Question: Let consider the following ontology, where 'PERSON', 'NAME', 'SURNAME' and 'IDENTIFICATION' are classes. 'NAME' and 'SURNAME' are subclass of 'IDENTIFICATION'. 'hasSurname' and 'hasName' are . 'hasValue' is a DataTypeProperty with domain 'IDENTIFICATION' and Range string.

Let do an automatic instanciation of this model using jena with 2 persons, person1 is "Henry Ford" and person2 is "Harrison Ford".
To deal with this repetition a want to automatically instanciate the ontology according to the following schema, where the individual 'name1' is used both for person1 and person2.
'''
String NS = .... // the name space
OntModel model = .... // Jena model to use
// creating all the individuals with random uri
Individual person1 = model.createIndividual(NS + "PERSON" + Math.random());
Individual name1 = model.createIndividual(NS + "NAME" + Math.random());
Individual surname1 = model.createIndividual(NS + "SURNAME" + Math.random());
Individual person2 = model.createIndividual(NS + "PERSON" + Math.random());
Individual name2 = model.createIndividual(NS + "NAME" + Math.random());
Individual surname2 = model.createIndividual(NS + "SURNAME" + Math.random());
// asserting that ...
// person1 _hasName_ (name1 _hasValue_ "Ford")
// person1 _hasSurname (surname1 _hasValue_ "Henry")
name1.addProperty(model.getOntProperty(NS + "hasValue"), Resourcefactory.createLiteral("Ford"));
surname1.addProperty(model.getOntProperty(NS + "hasValue"), Resourcefactory.createLiteral("Henry"));
model.add(person1, model.getOntProperty(NS + "hasName"), name1);
model.add(person1, model.getOntProperty(NS + "hasSurname"), surname1);
name1 = null; // loosing reference to name1
// asserting that ...
// person2 _hasName_ name1
// person2 _hasSurname (surname2 _hasValue_ "Harrison")
'''
How to find individual of class 'NAME' which property 'hasvalue' is "Ford" to correctly finish the instanciation ?
Thanks for any reply.
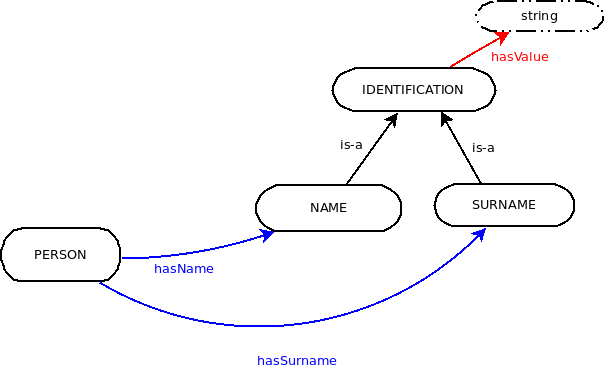
Answer: Conceptually, why do 'surname1' and 'surname2' have to be distinct individuals? The use of 'Math.random()' looks very odd there. If you think about your stated problem, you have two individuals, Henry Ford and Harrison Ford, and in your domain model you want the name and surname to be separate individuals (I assume you have a good reason for this, it's an odd way of approaching this particular problem). So the question I have for your modelling approach is: is there one surname Ford that is shared by both persons, or are there two surnames which happen to have the same 'hasValue' literal?
Personally, I would approach this by exploiting the common structure in the graph:
'''
ns:ford
a ns:Surname ;
ns:hasValue "Ford".
ns:harrison
a ns:FirstName ;
ns:hasValue "Harrison".
ns:henry
a ns:FirstName ;
ns:hasValue "Henry".
ns:person1
a ns:Person ;
ns:firstName ns:henry ;
ns:surname ns:ford .
ns:person2
a ns:Person ;
ns:firstName ns:harrison ;
ns:surname ns:ford .
'''
But, I don't know what problem you're trying to solve so I can't really say whether this is the right approach for you. It would make it easy, for example, to find all the people that have the same surname.
Generally speaking, if you want to share nodes in a graph, so you do want the two different uses of Ford to be distinct, you could use blank nodes to save messing about with random numbers:
'''
ns:person1
a ns:Person ;
[a ns:SurName ; ns:hasValue "Ford"] ;
[a ns:FirstName ; ns:hasValue "Henry"].
'''
So my main answer to you question is to be clear about the graph you're trying to build. Then it will be a lot clearer what Jena calls you need to make.
To answer your specific question, if you want to locate a particular resource based on a pattern of its properties, I'd suggest using a SPARQL query. You can do it with a pattern of Jena API calls, but SPARQL queries are much more compact once you get past a small initial size of pattern.